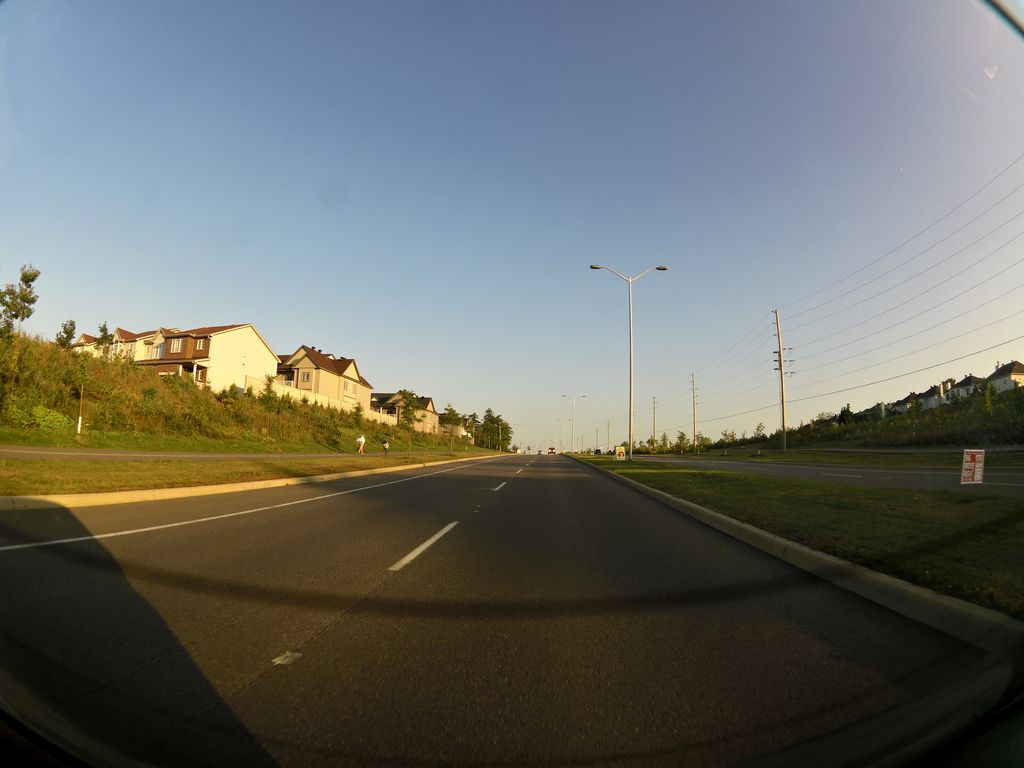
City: ottawa-gatineau